Question: I am new to ajax, I am trying to view, add, edit and delete data of mysql database without refreshing the tab or in other words using ajax on this table:

I have done the view part, *edited but I can not figure out how to edit or delete *. I know it is a very long task, but I have found no solution on the internet.. Thanks in advance
HTML Code:
'''
<html>
<head>
<title>View Data Without refresh</title>
<script language="javascript" type="text/javascript" src="script/jquery-git.js"></script>
<script language="javascript" type="text/javascript">
$(document).ready(function() {
(function() {
$.ajax({
type: "POST",
url: "display.php",
dataType: "html",
success: function(response){
$("#responsecontainer").html(response);
}
});
});
});
</script>
</head>
<body>
<fieldset><br>
<legend>Manage Student Details</legend>
<table>
<tr>
<th>ID</th>
<th>Name</th>
<th>Class</th>
<th>Section</th>
<th>Status</th>
</tr>
</table>
<div id="responsecontainer" align="center"></div>
</fieldset>
<input type="button" id="display" value="Add New"/>
</body>
</html>
'''
PHP Display Code:
'''
<?php
include("connection.php");
$sql = "select * from tbl_demo";
$result=mysqli_query($db,$sql);
echo "<table class='myTable'>";
while($data = mysqli_fetch_row($result))
{
echo "<tr>";
echo "<td width='13.5%'>$data[0]</td>";
echo "<td width='21%'>$data[1]</td>";
echo "<td width='19.5%'>$data[2]</td>";
echo "<td width='24%'>$data[3]</td>";
echo "<td><span class='edit'>Edit</span> | <span
class='delete'>Delete</span></td>";
echo "</tr>";
}
echo "</table>";
?>
'''
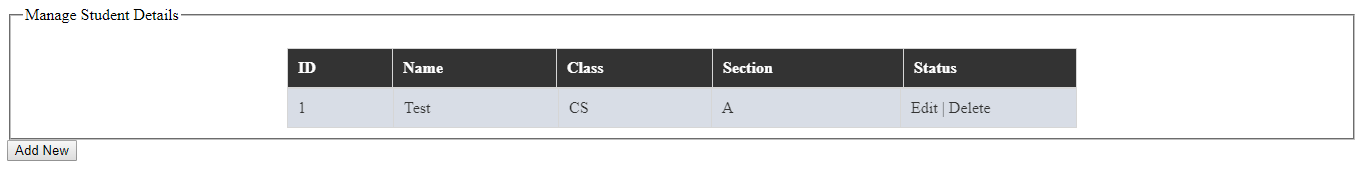
Answer: If your 'connection', 'sql query' and 'php response' is ok and
> I want it to be automatically done
means you want run ajax on page loading. Then, Output of php should be at last instead in each iteration.
'''
<?php
include("connection.php");
$sql = "select * from tbl_demo";
$result=mysqli_query($db,$sql);
$output = "<table class='myTable'>";
while($data = mysqli_fetch_row($result))
{
$output .="<tr>";
$output .="<td width='13.5%'>$data[0]</td>";
$output .="<td width='21%'>$data[1]</td>";
$output .="<td width='19.5%'>$data[2]</td>";
$output .="<td width='24%'>$data[3]</td>";
$output .="<td><span class='edit'>Edit</span> | <span
class='delete'>Delete</span></td>";
$output .="</tr>";
}
$output .="</table>";
echo $output;
?>
'''
To make edit/delete you need to pass or redirect page with action to other page named controller. After making changes again you need to redirect 'index/view data' page or use ajax if you don't want to refresh/redirect page.